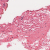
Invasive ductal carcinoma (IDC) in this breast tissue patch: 0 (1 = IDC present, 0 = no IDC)